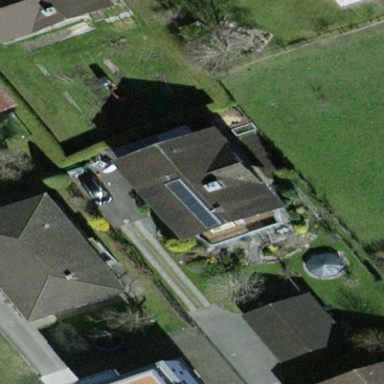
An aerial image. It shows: Detached building.